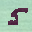
Label: 5